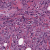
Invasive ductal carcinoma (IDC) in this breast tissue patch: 1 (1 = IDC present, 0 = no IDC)